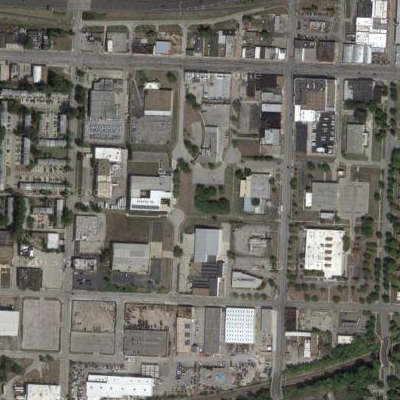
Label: Industry